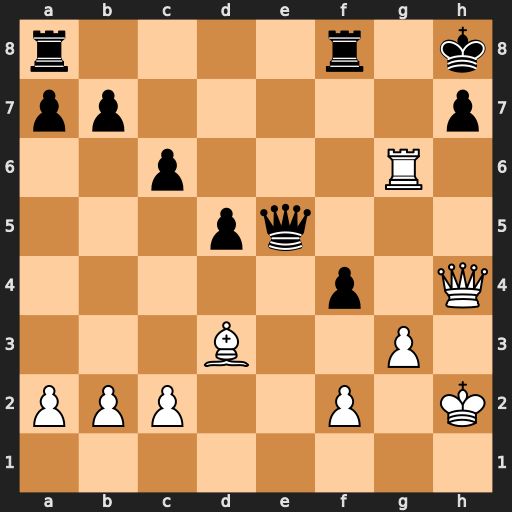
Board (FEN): r4r1k/pp5p/2p3R1/3pq3/5p1Q/3B2P1/PPP2P1K/8
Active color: w
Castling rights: -
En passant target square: -
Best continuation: Rg8+ Rxg8 Qxh7#